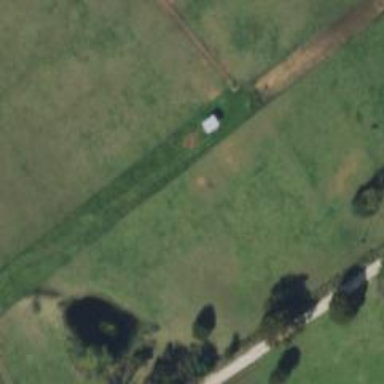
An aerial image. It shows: Pasture used as meadow.